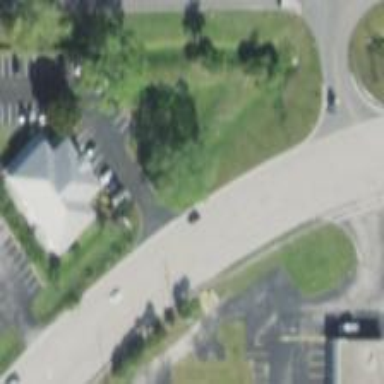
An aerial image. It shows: Asphalt road with primary designation. There is sidewalk on the left side.